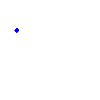
Particle: kaon